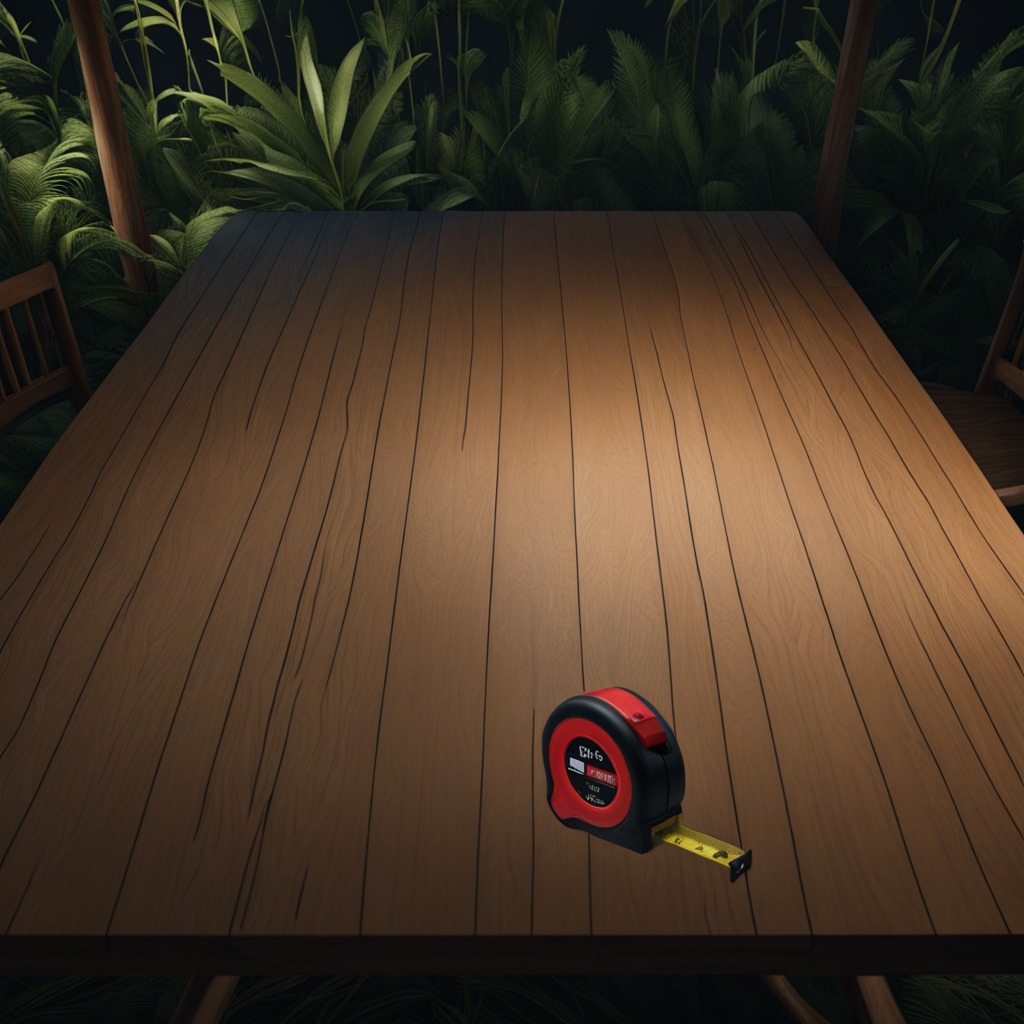
A measuring tape lies on a wooden table inside a jungle field workshop tent at night.